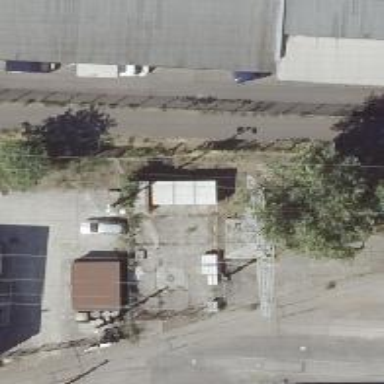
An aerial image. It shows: Traction substation.